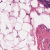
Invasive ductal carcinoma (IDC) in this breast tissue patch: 0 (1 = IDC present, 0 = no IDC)